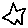
Label: star